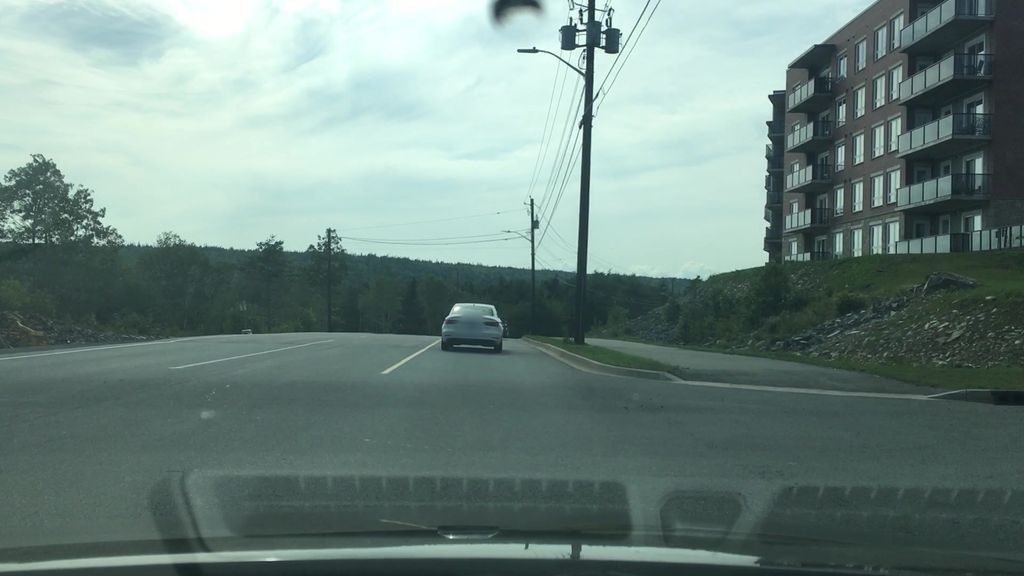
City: halifax